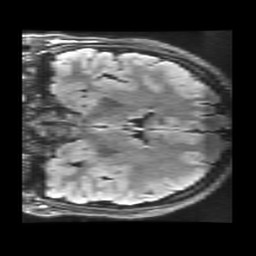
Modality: FLAIR
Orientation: coronal
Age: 22
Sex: female
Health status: healthy
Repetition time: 12 s
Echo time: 0.09782 s